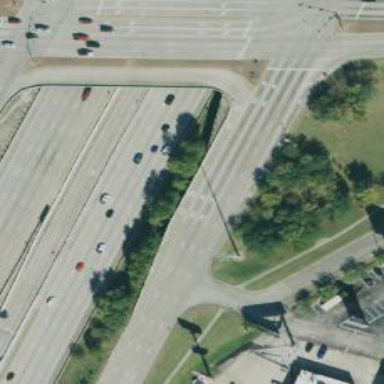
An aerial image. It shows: Secondary road with frontage access.